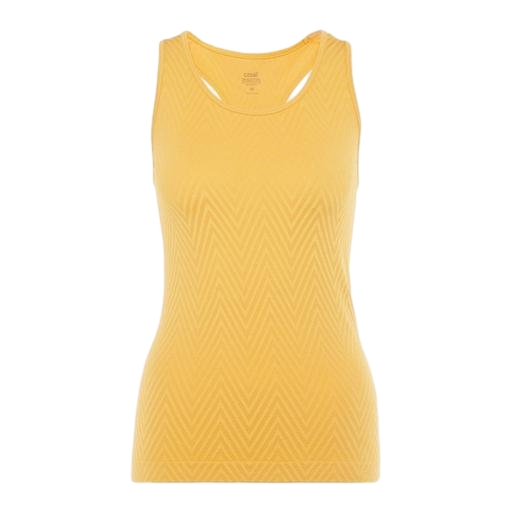
yellow ice racerback tank, yellow ribbed tank, gold perfect scoop neck tank, white background